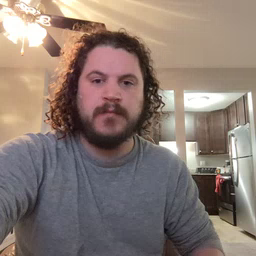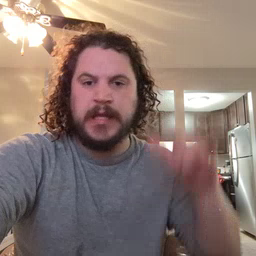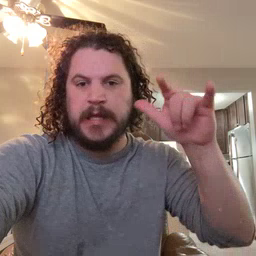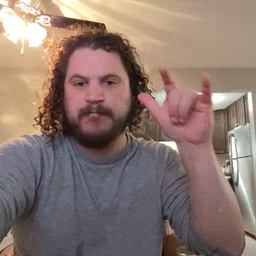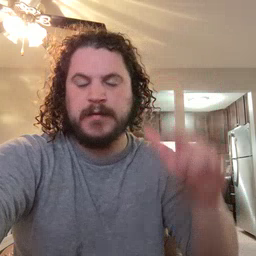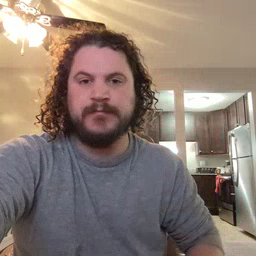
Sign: airplane